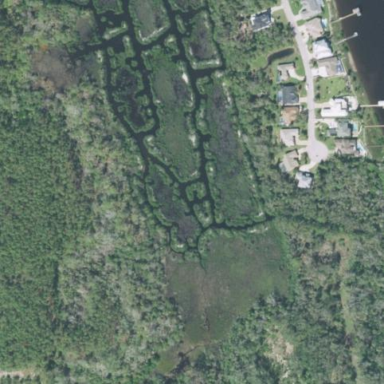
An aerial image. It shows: Swamp in wetland area.